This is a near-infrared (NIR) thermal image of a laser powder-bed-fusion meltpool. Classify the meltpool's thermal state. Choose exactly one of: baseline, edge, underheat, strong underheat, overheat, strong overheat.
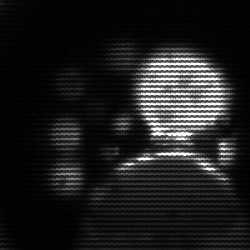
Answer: baseline